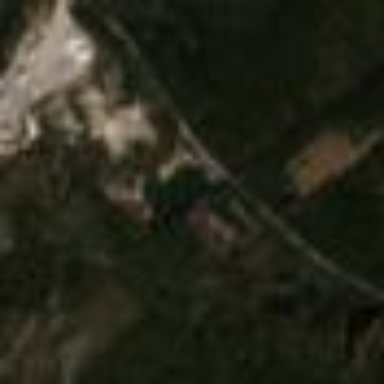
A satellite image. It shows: Quarry area.